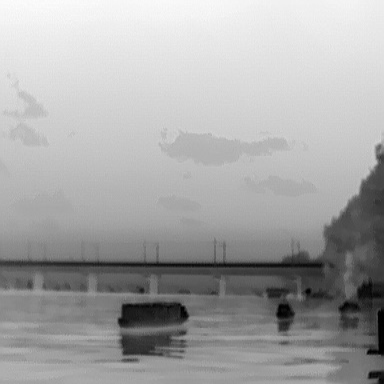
There is a fishing_boat in the infrared image.